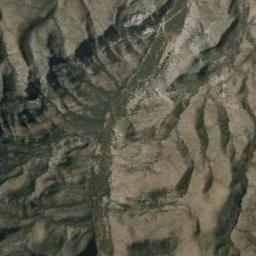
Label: mountain